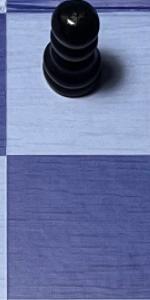
Label: Empty